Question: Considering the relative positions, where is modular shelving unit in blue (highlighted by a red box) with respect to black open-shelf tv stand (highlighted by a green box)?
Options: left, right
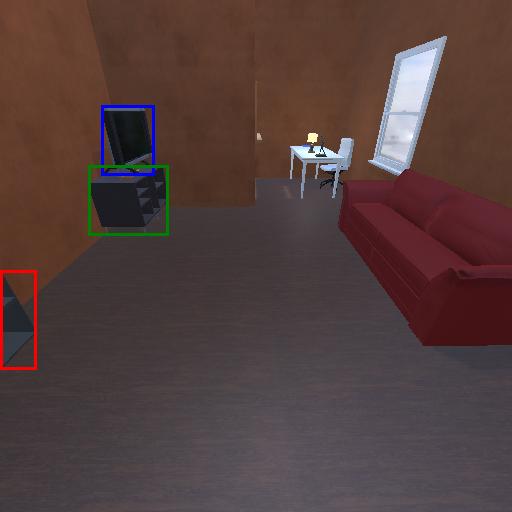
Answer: left